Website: home-depot
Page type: cart
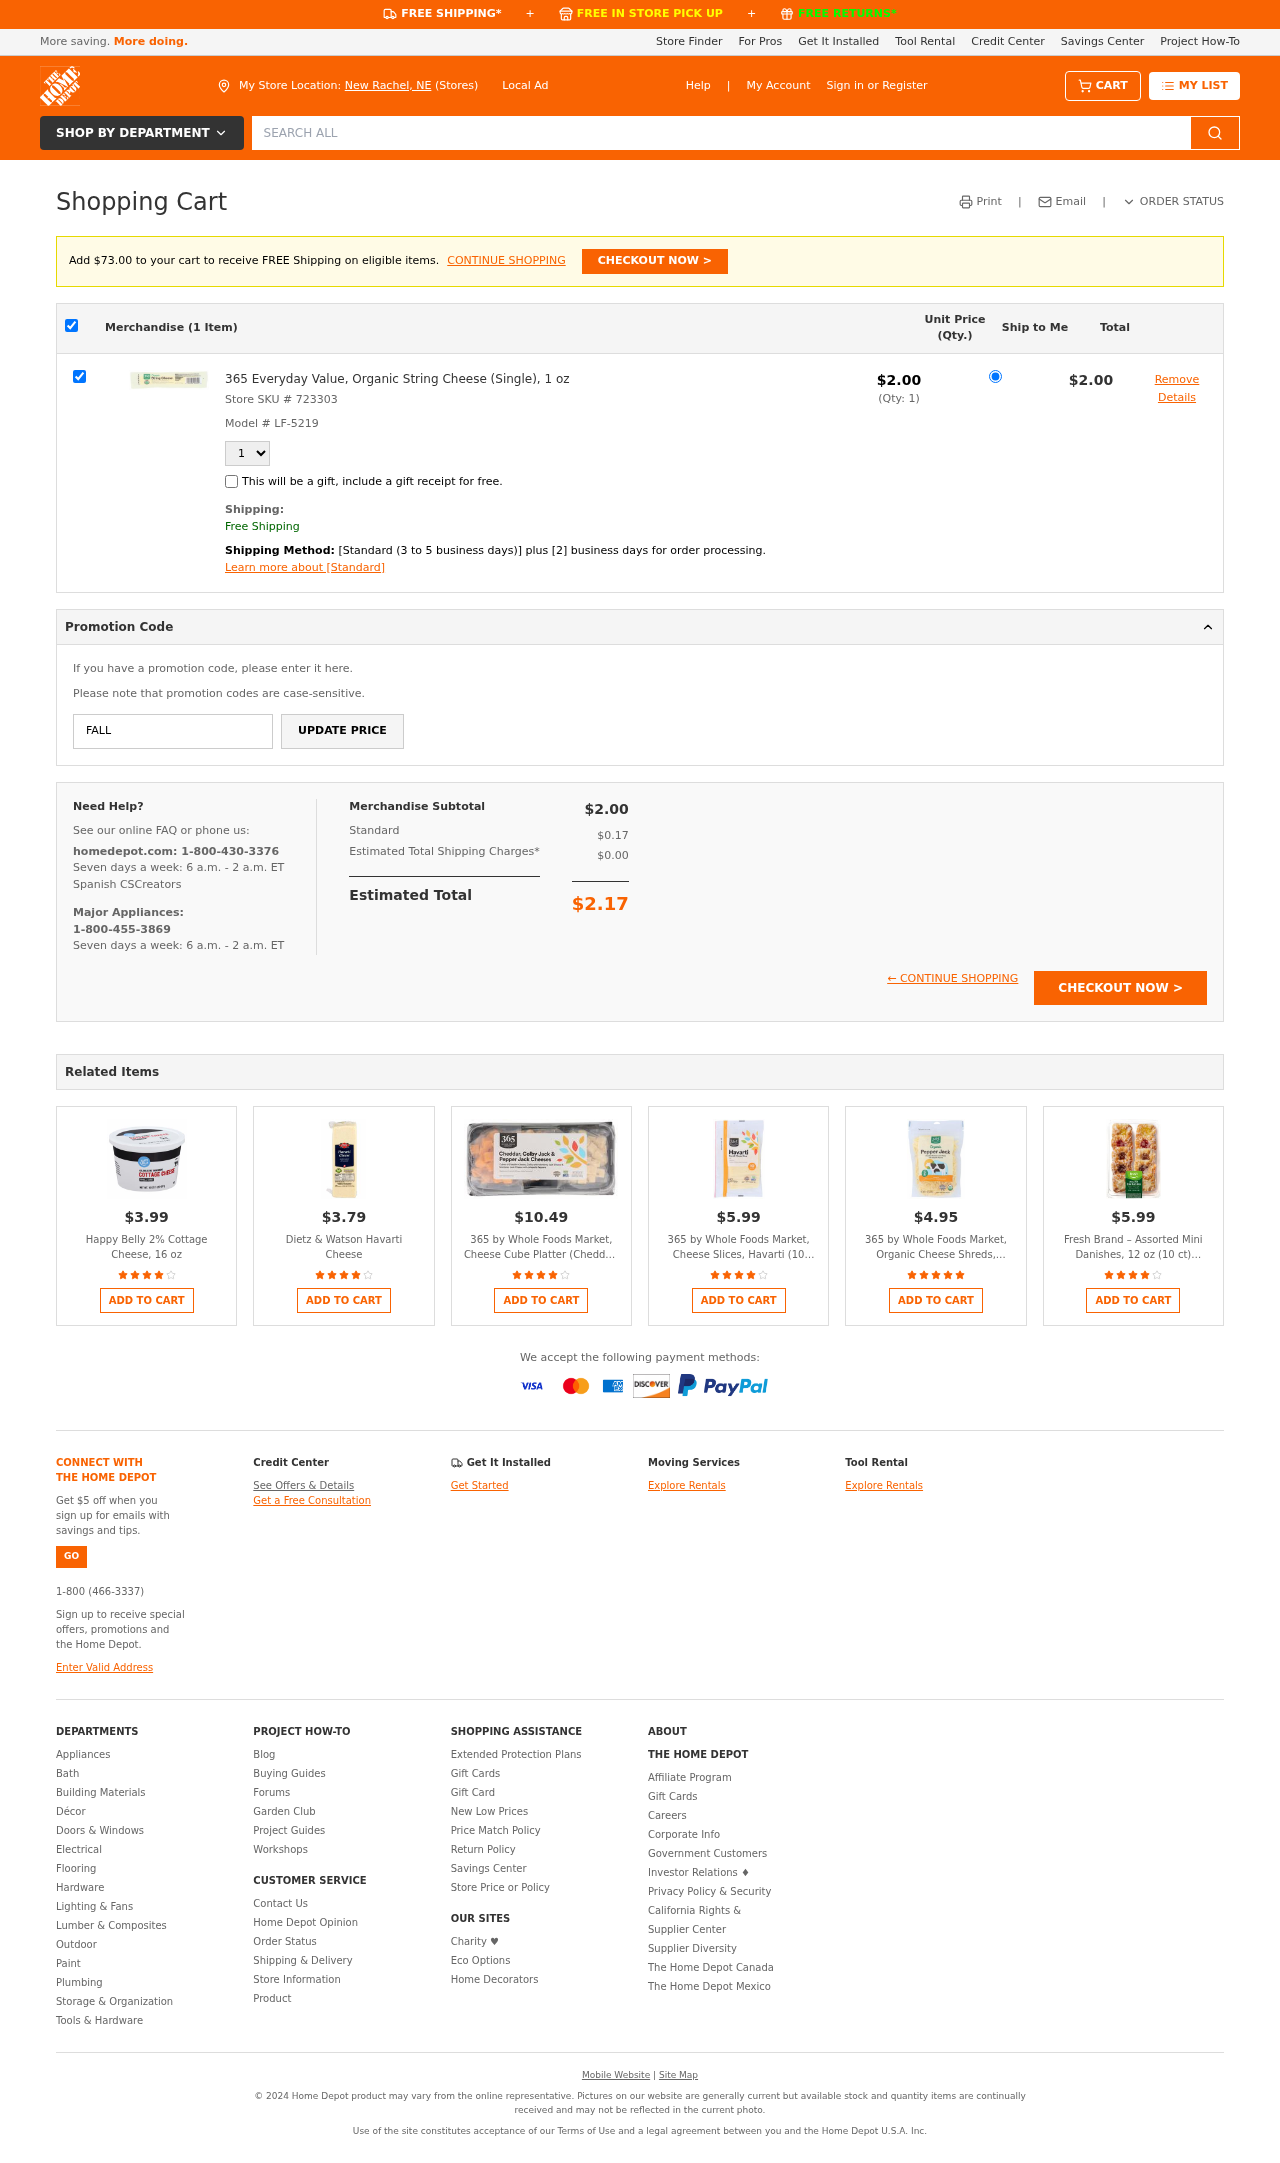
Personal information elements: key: PII_CITY_STATE
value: New Rachel, NE
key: PII_PROMO_CODE
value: FALL87
Product elements: key: PRODUCT1_NAME
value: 365 Everyday Value, Organic String Cheese (Single), 1 oz
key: PRODUCT1_PRICE
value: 2
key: PRODUCT1_QUANTITY
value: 1
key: PRODUCT2_NAME
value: Happy Belly 2% Cottage Cheese, 16 oz
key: PRODUCT2_PRICE
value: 3.99
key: PRODUCT2_RATING
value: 3.7
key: PRODUCT3_NAME
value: Dietz & Watson Havarti Cheese
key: PRODUCT3_PRICE
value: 3.79
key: PRODUCT3_RATING
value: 4.2
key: PRODUCT4_NAME
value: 365 by Whole Foods Market, Cheese Cube Platter (Cheddar, Colby Jack &Monterey Jack Cheese with Jalap
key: PRODUCT4_PRICE
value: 10.49
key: PRODUCT4_RATING
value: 3.5
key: PRODUCT5_NAME
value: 365 by Whole Foods Market, Cheese Slices, Havarti (10 Slices), 8 Ounce
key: PRODUCT5_PRICE
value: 5.99
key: PRODUCT5_RATING
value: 4.2
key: PRODUCT6_NAME
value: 365 by Whole Foods Market, Organic Cheese Shreds, Pepper Jack, 8 Ounce
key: PRODUCT6_PRICE
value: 4.95
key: PRODUCT6_RATING
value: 4.8
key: PRODUCT7_NAME
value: Fresh Brand – Assorted Mini Danishes, 12 oz (10 ct) FROZEN
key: PRODUCT7_PRICE
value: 5.99
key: PRODUCT7_RATING
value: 4.3
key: PRODUCT1_SKU
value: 723303
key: PRODUCT1_MODEL
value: LF-5219
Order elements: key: AMOUNT_TO_FREE_SHIPPING
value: $73.00
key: ORDER_NUM_ITEMS
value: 1
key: ORDER_SUBTOTAL
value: $2.00
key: ORDER_TAX
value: $0.17
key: ORDER_SHIPPING_COST
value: $0.00
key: ORDER_TOTAL
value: $2.17
Search elements: key: HEADER_SEARCH
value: SEARCH ALL